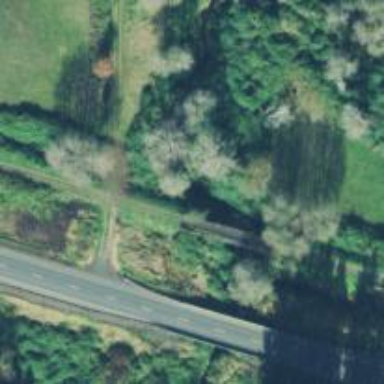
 now used as cycleway. The railway is designated as abandoned and repurposed as rail-trail."